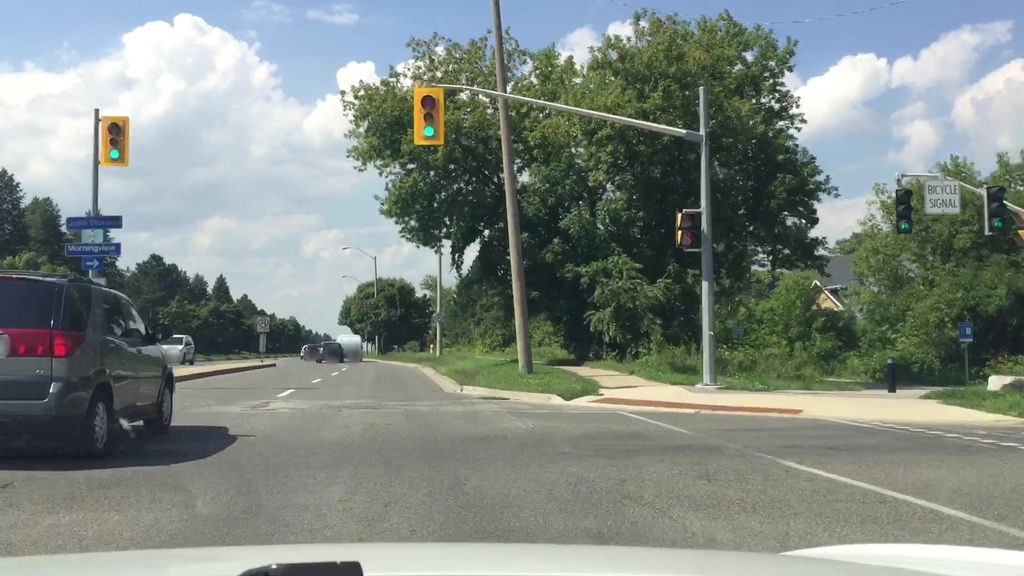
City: toronto